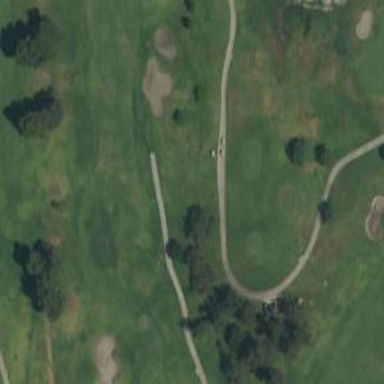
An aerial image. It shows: Path designated for golf carts.